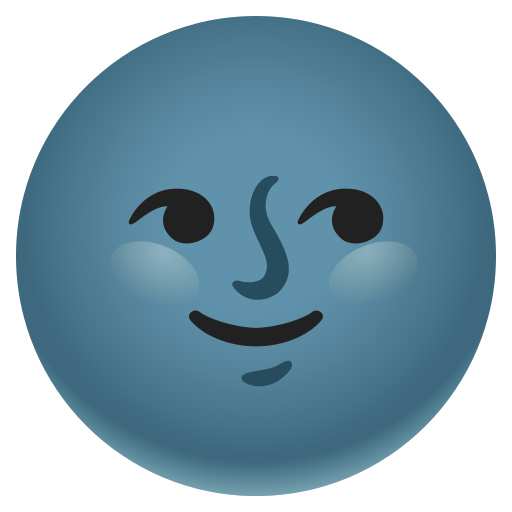
Emoji: 🌚